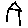
Label: house